This time-frequency spectrogram was computed from a bearing vibration snapshot; brighter regions carry more energy. Based on the visible evidence, which condition applies: normal, inner_race, outer_race, ball?
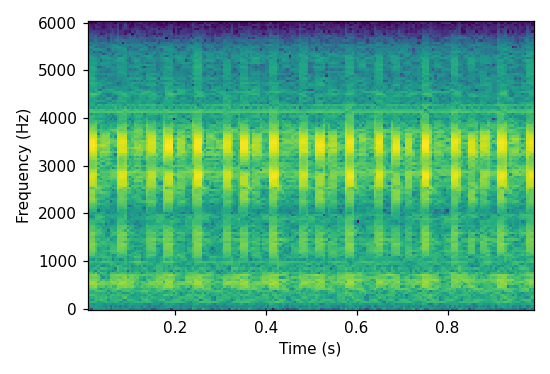
Answer: outer_race